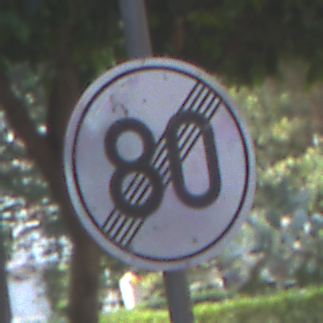
Verkehrszeichen: EndeGeschwindigkeit80
Umgebung: Outdoor, Suburban
Tageszeit: MorningAfternoon
Wetter: PartlyCloudy
Licht: Natural
Jahreszeit: NotSpecified
Kontrast: LowContrast